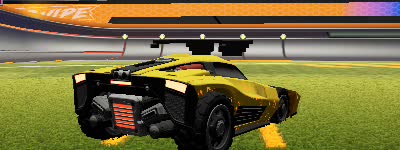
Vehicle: breakout